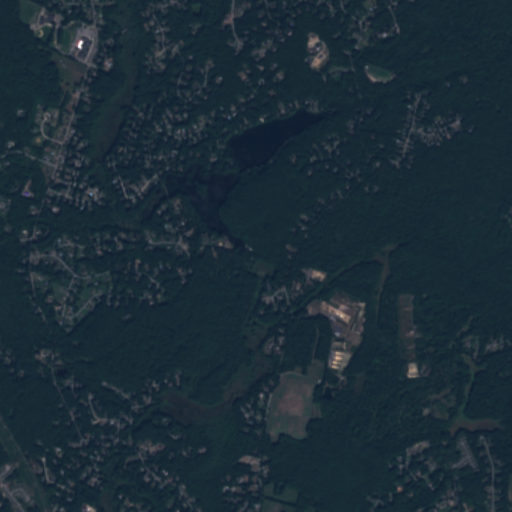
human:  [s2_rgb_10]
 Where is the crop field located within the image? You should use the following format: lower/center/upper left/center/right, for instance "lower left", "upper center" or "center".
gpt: The crop field is located in the upper left of the image.
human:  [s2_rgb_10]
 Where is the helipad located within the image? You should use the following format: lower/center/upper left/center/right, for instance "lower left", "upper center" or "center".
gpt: The helipad is located in the center left of the image.
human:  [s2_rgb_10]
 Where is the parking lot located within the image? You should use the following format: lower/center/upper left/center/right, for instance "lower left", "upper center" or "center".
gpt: The parking lot is located in the upper left of the image.
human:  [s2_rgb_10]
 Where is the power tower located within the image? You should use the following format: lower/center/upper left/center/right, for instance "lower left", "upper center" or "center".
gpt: The power tower is located in the lower left of the image.
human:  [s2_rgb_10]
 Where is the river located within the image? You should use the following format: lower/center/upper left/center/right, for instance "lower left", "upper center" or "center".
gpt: The river is located in the left of the image.
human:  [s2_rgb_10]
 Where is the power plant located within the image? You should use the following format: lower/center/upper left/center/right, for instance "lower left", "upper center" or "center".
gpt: There is no power plant in the image.